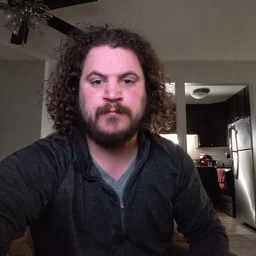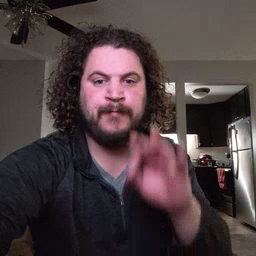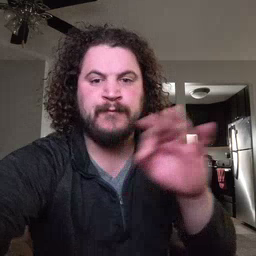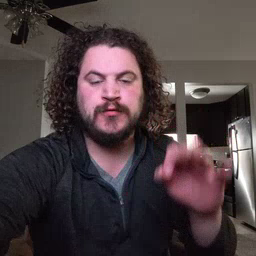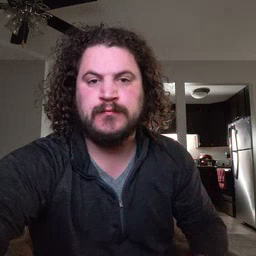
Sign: frenchfries